Field crop: maize
Growth stage: 2
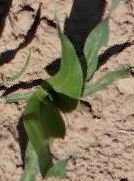
Species: maize